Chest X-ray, PA view. Patient: 64 years old, sex M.
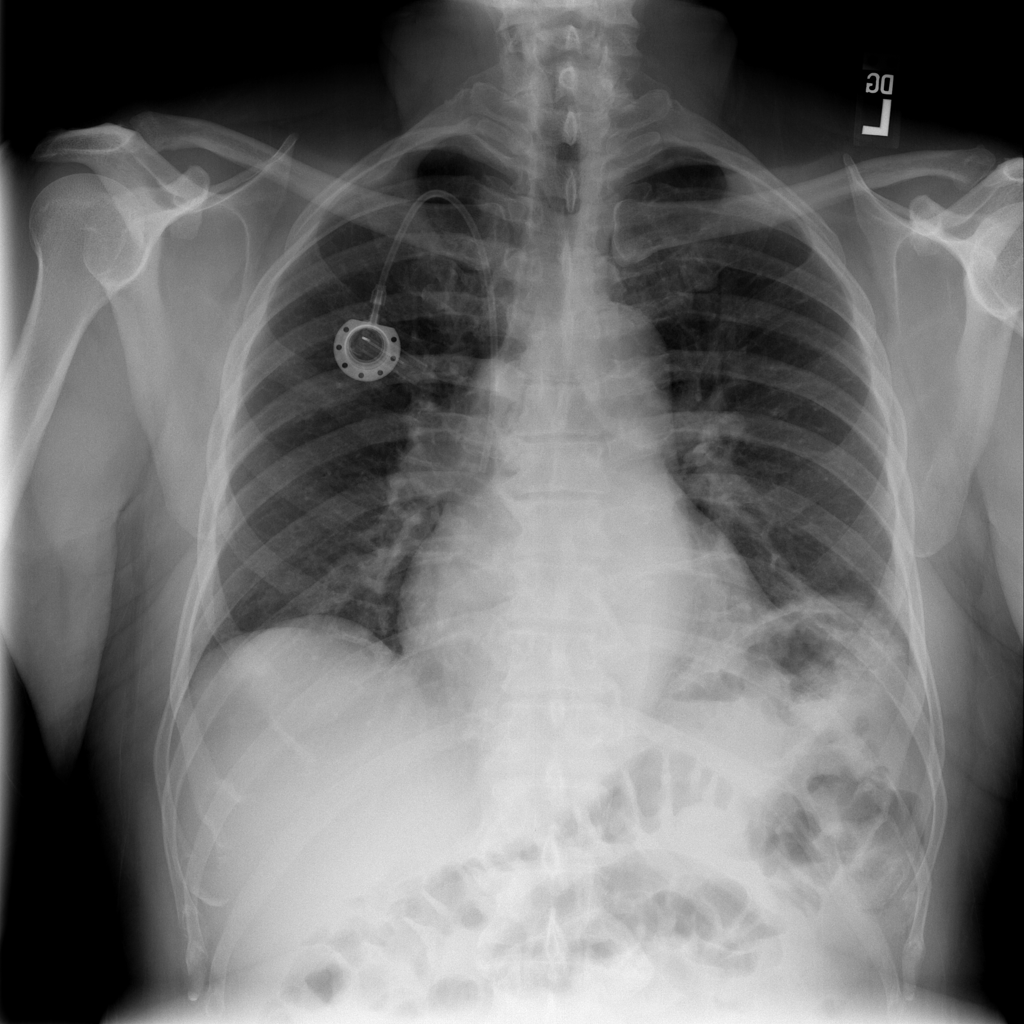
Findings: Atelectasis